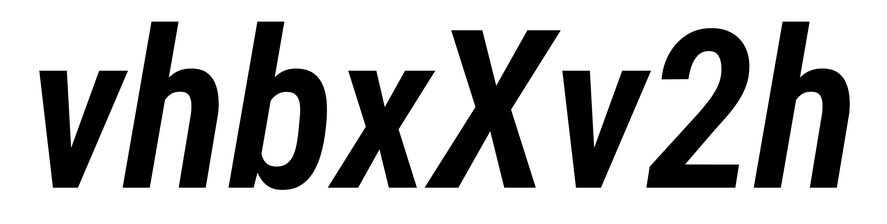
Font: Roboto-Italic_Condensed_SemiBold_Italic